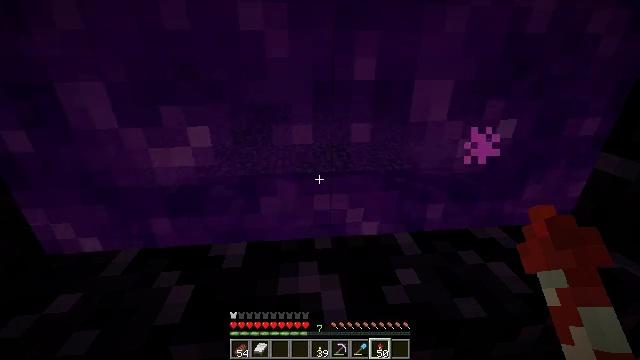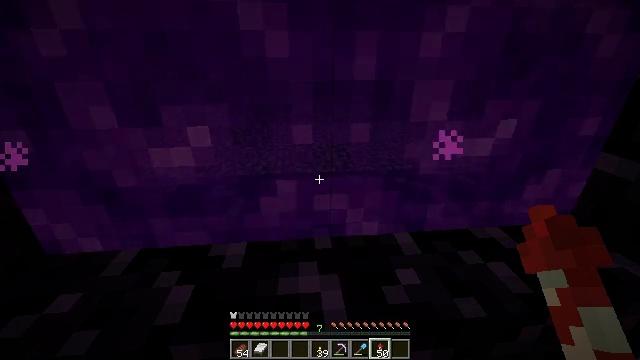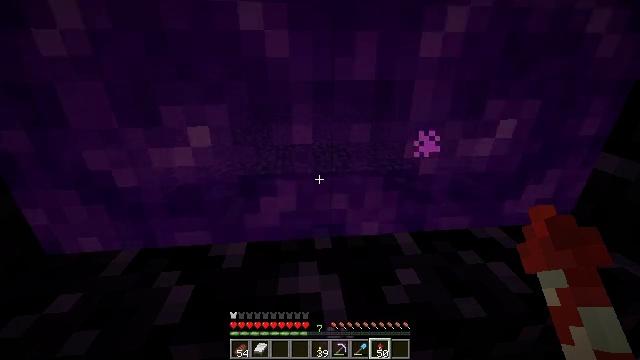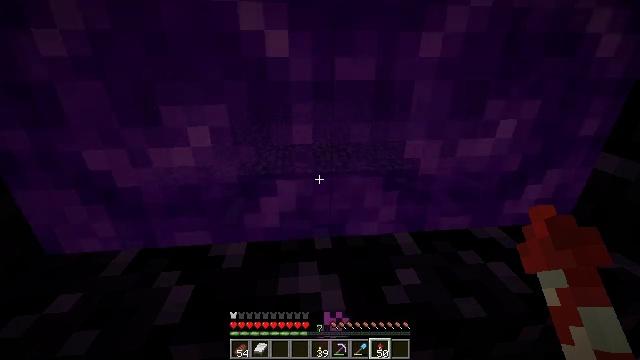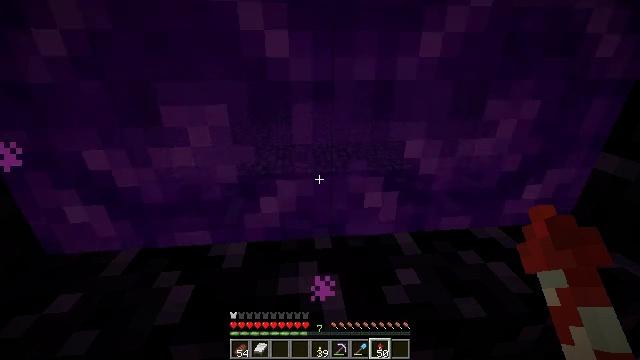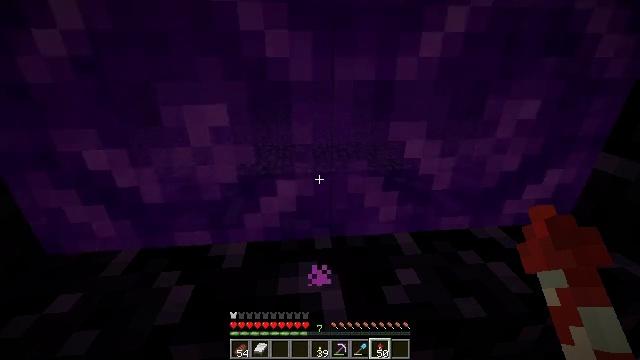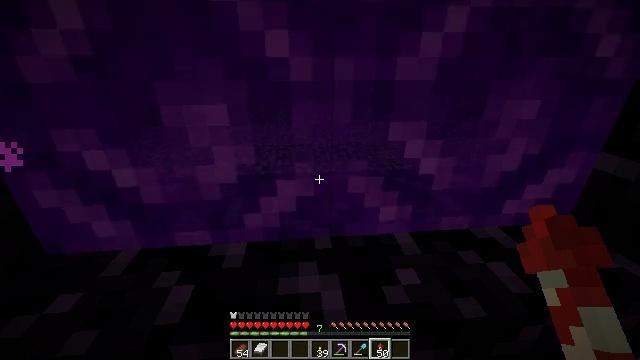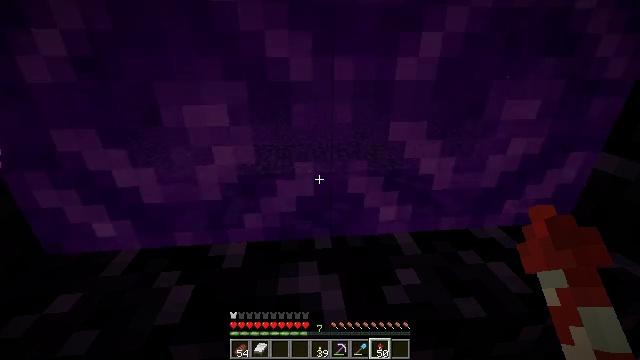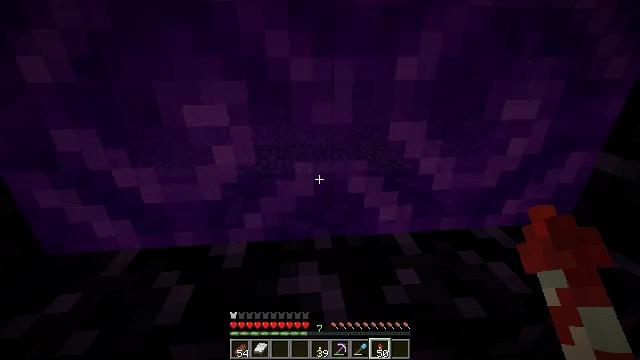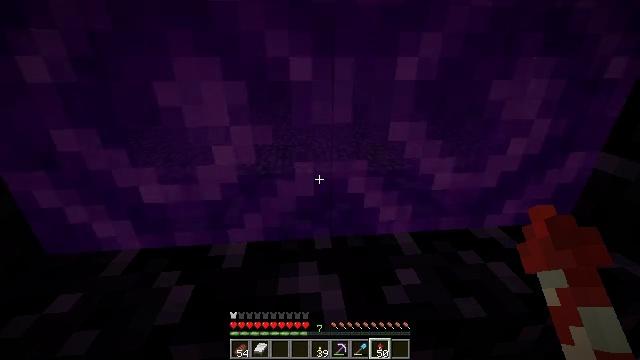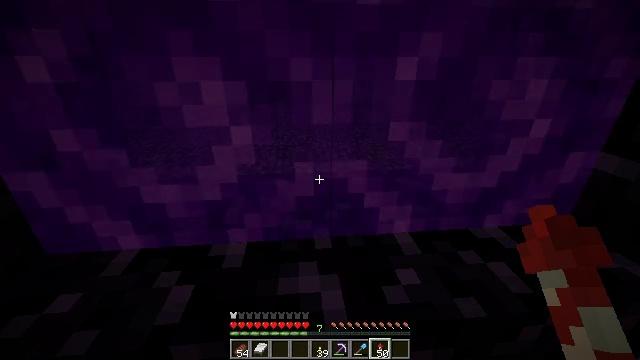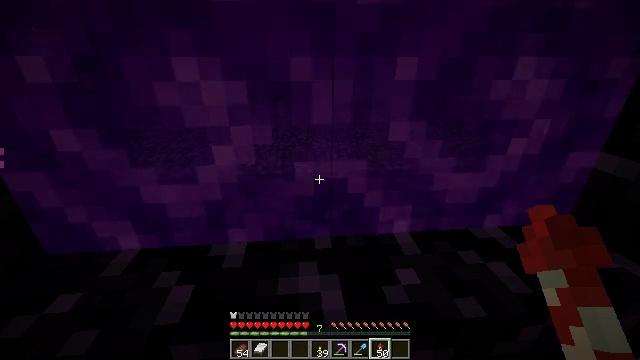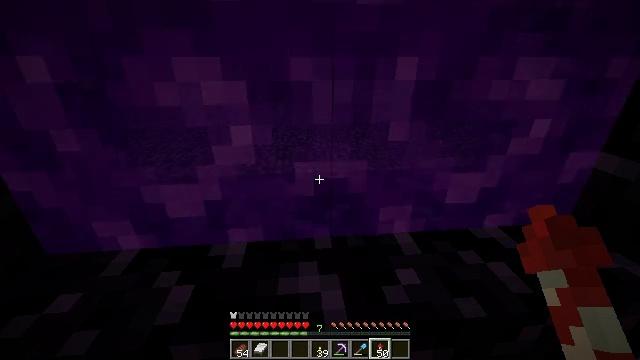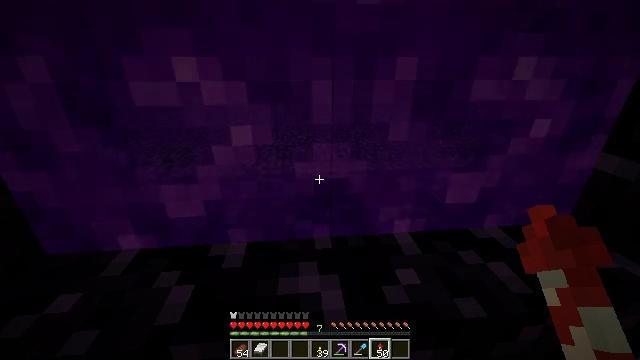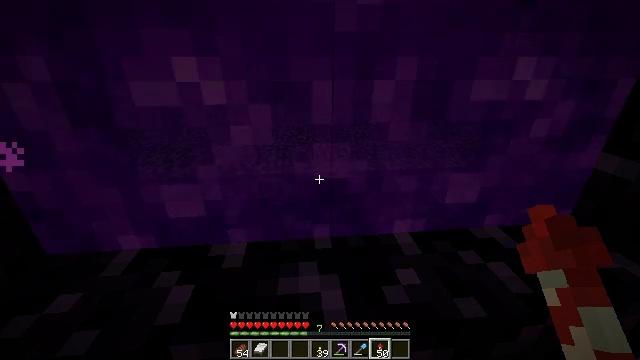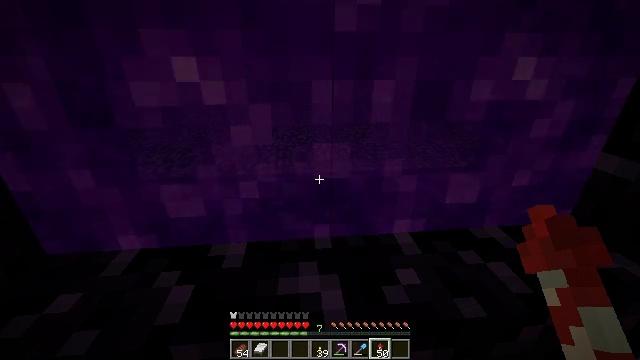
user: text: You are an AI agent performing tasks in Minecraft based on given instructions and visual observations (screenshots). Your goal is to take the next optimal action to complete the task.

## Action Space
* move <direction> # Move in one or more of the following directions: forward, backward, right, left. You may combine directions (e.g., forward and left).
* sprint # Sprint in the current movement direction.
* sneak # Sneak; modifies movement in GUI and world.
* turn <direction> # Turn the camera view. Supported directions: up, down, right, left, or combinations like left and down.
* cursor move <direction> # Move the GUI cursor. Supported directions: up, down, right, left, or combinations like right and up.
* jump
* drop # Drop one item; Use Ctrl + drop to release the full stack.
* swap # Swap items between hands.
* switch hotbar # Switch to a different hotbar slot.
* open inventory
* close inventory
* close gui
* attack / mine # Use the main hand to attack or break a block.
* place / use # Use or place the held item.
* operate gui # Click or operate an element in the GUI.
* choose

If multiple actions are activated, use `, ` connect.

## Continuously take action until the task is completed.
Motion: motion action
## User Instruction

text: Break the ice to collect it.
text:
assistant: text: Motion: no_op
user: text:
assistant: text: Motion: no_op
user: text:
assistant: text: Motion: no_op
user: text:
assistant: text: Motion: no_op
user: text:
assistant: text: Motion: no_op
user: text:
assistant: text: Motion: no_op
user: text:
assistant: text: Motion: no_op
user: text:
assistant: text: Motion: no_op
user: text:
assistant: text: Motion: no_op
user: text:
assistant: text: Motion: no_op
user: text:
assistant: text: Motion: no_op
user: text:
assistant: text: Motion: no_op
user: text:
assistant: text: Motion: no_op
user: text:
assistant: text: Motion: no_op
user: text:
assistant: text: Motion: no_op
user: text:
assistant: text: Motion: no_op
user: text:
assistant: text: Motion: no_op
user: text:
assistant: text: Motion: no_op
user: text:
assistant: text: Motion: no_op
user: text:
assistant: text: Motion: no_op
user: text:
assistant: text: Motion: no_op
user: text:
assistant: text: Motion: no_op
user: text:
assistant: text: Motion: no_op
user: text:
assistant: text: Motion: no_op
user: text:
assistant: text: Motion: no_op
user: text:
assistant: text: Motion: no_op
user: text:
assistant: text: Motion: no_op
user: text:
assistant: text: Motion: no_op
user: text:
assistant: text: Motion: no_op
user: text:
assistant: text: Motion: no_op